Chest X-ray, PA view. Patient: 44 years old, sex F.
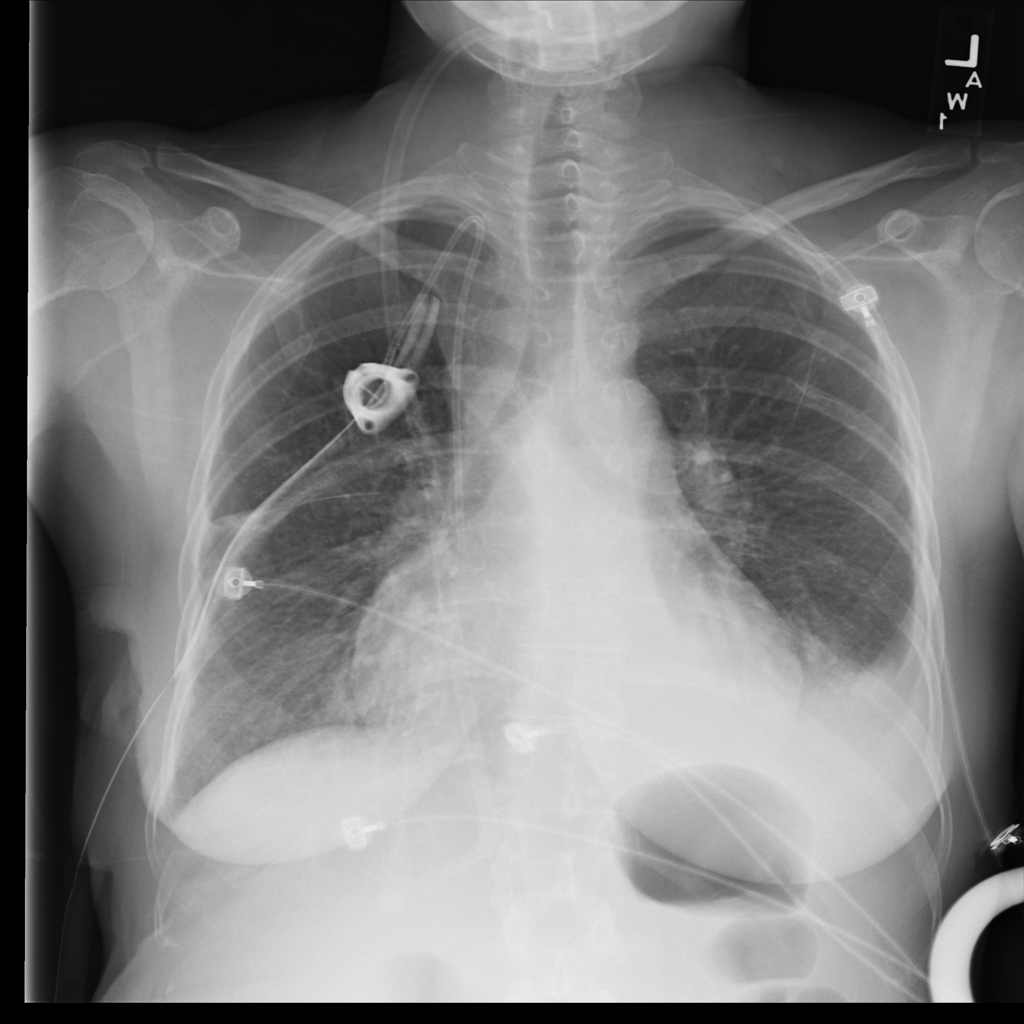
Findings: Effusion